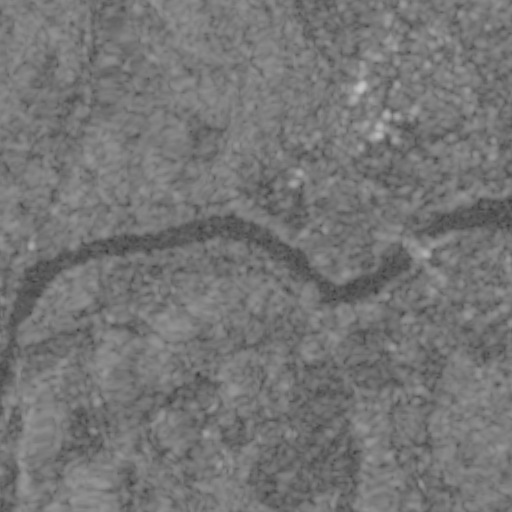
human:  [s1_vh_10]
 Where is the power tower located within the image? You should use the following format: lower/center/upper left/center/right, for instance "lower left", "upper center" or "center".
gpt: The power tower is located in the lower right of the image.
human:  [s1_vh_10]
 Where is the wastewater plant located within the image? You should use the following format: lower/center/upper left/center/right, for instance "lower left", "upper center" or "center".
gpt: The wastewater plant is located in the center left of the image.
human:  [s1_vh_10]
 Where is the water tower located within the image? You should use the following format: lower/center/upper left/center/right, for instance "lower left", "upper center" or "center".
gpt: The water tower is located in the upper center of the image.
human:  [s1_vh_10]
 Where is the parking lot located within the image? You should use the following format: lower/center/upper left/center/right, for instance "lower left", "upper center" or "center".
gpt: There is no parking lot in the image.

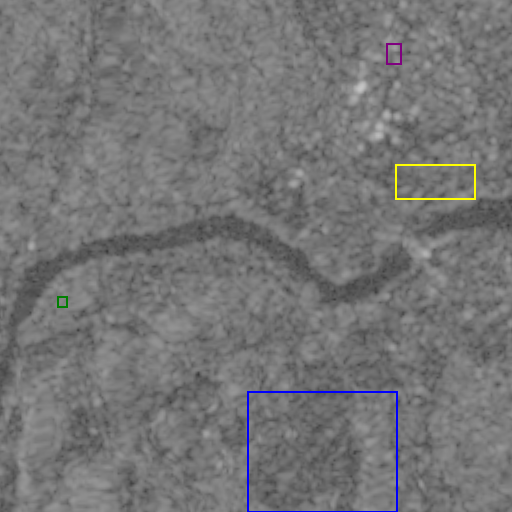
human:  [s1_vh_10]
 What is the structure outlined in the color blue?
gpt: The structure outlined in blue is a crop field.
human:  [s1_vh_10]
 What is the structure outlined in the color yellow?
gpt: The structure outlined in yellow is a park.
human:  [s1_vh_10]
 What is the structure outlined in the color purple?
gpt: The structure outlined in purple is a parking lot.
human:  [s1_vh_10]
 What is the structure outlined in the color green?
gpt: The structure outlined in green is a wastewater plant.
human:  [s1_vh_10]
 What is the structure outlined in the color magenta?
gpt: There is no magenta outline.